Field crop: maize
Growth stage: 2
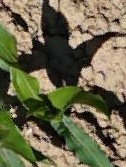
Species: maize